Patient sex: M
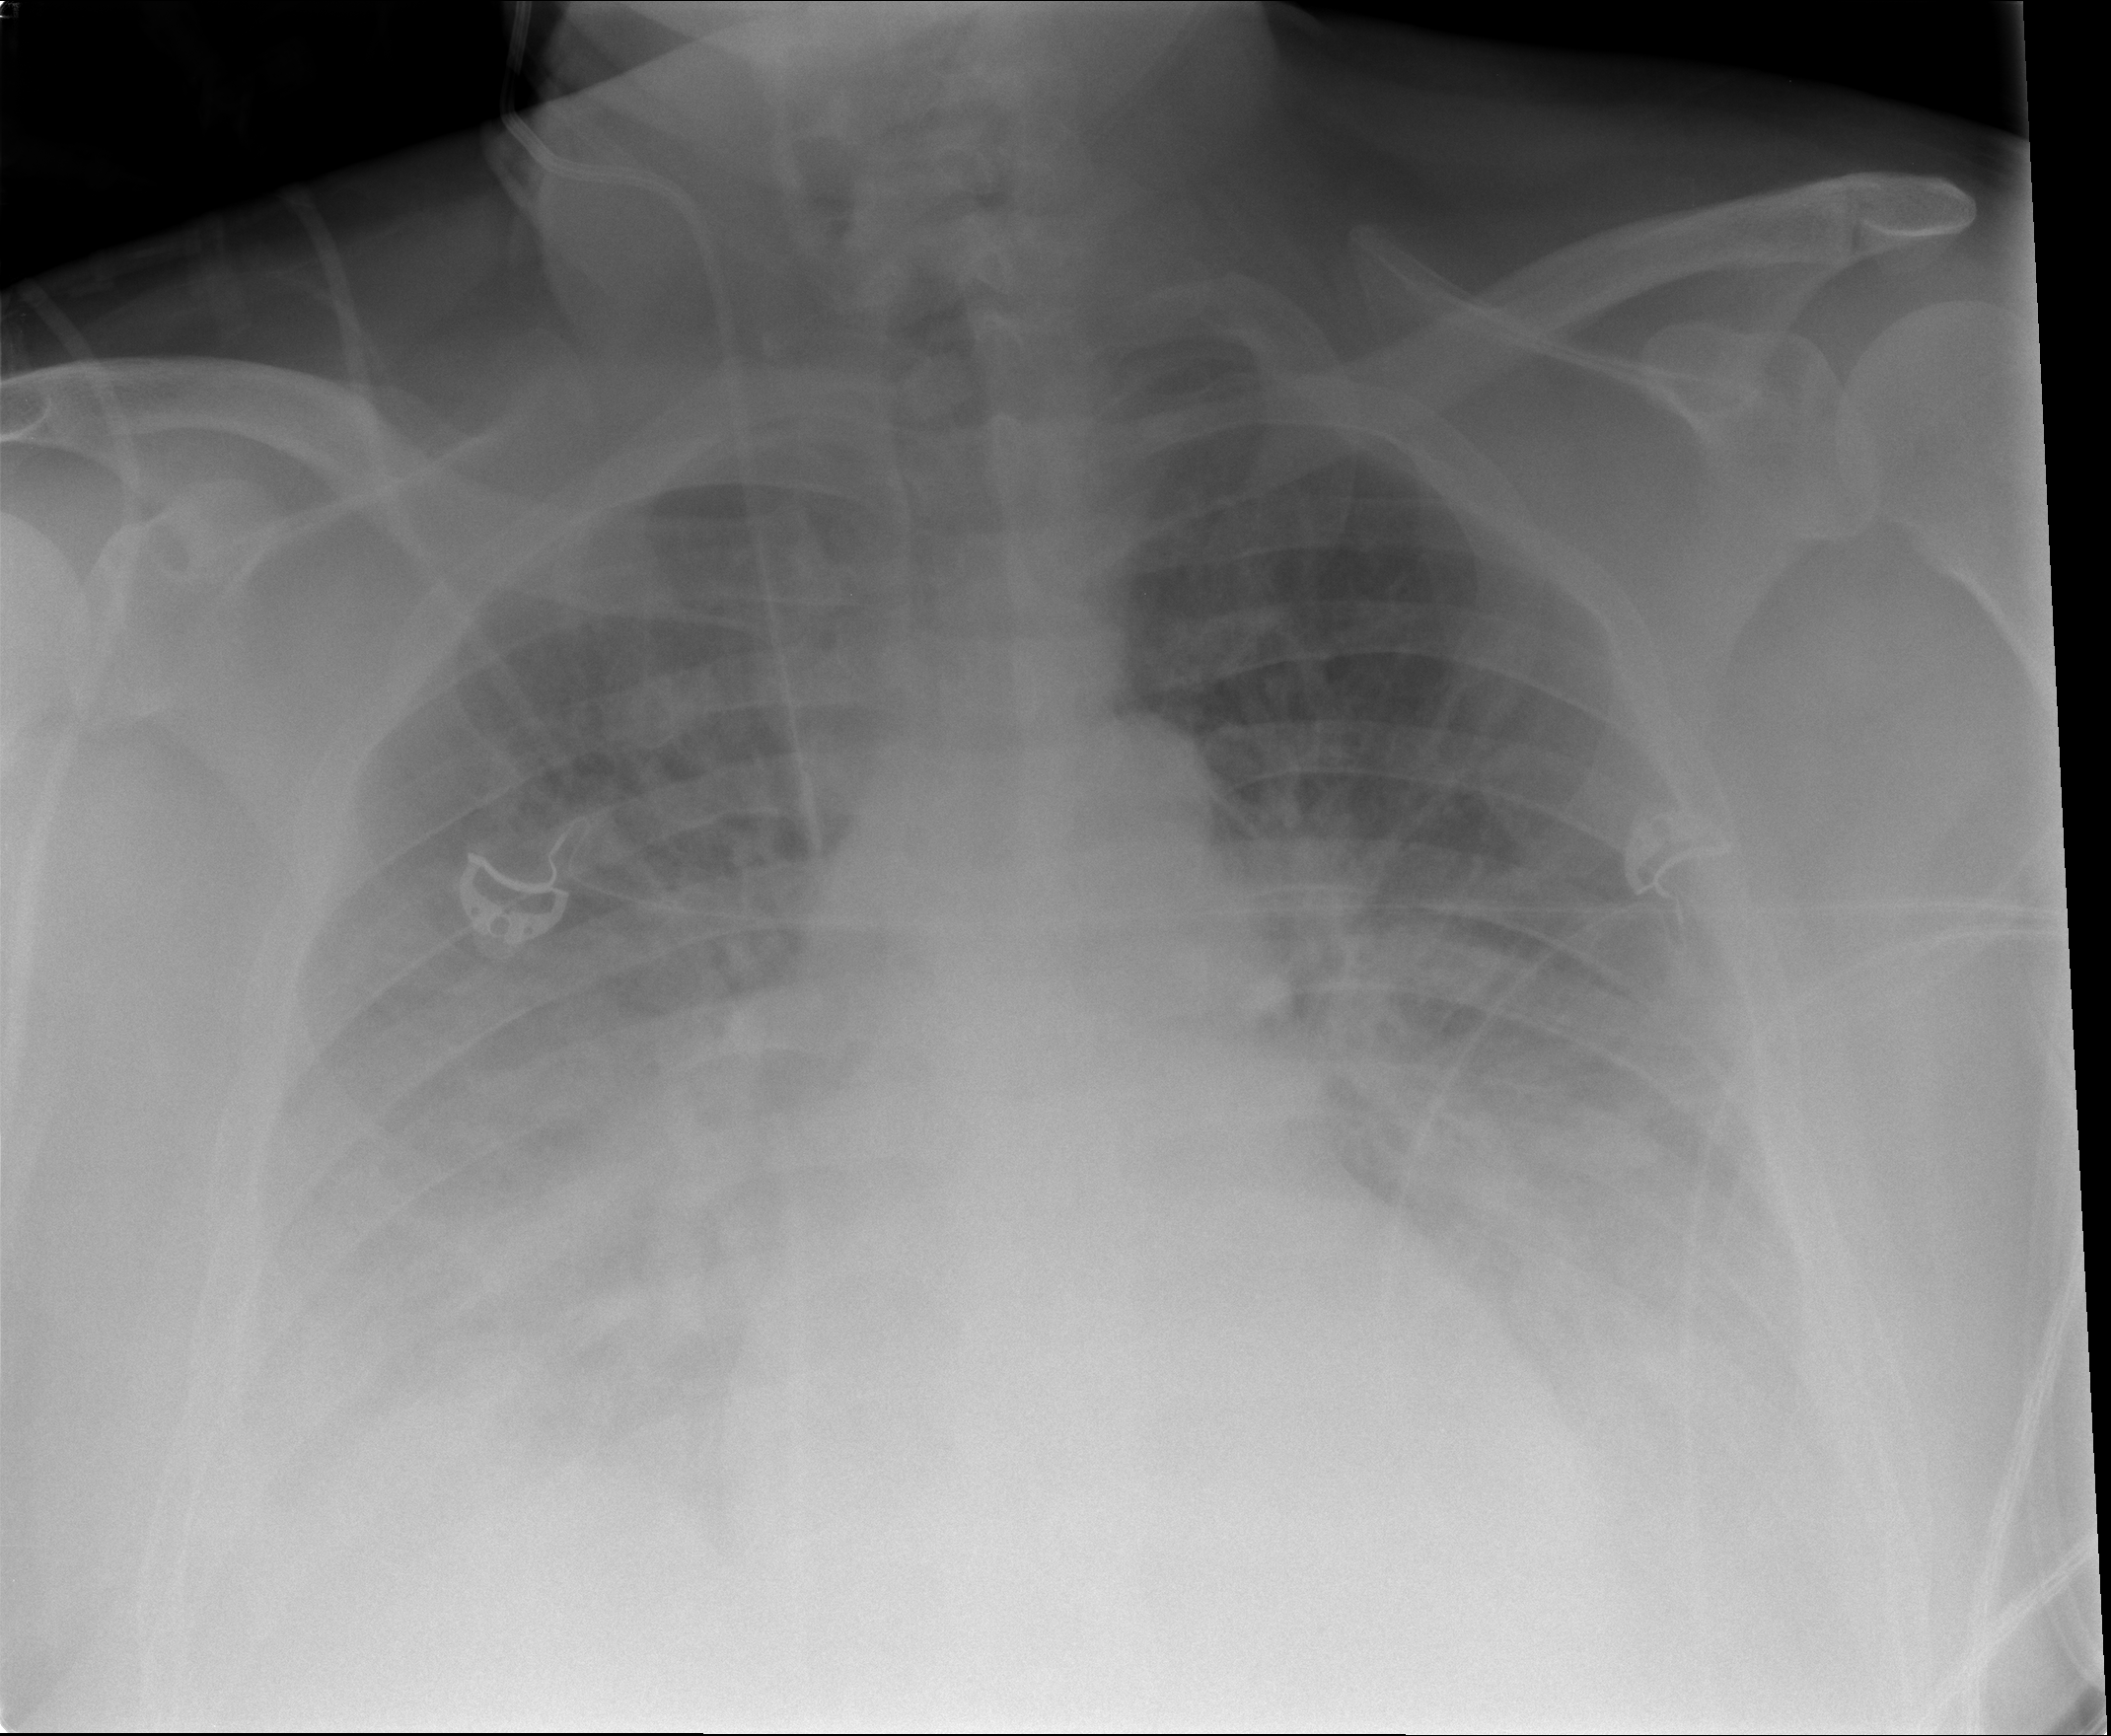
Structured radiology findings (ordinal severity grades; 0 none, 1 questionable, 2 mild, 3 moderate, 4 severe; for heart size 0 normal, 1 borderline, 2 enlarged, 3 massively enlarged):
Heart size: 0
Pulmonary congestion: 4
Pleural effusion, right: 3
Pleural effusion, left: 3
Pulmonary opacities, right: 2
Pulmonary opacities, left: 2
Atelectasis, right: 2
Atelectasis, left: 2